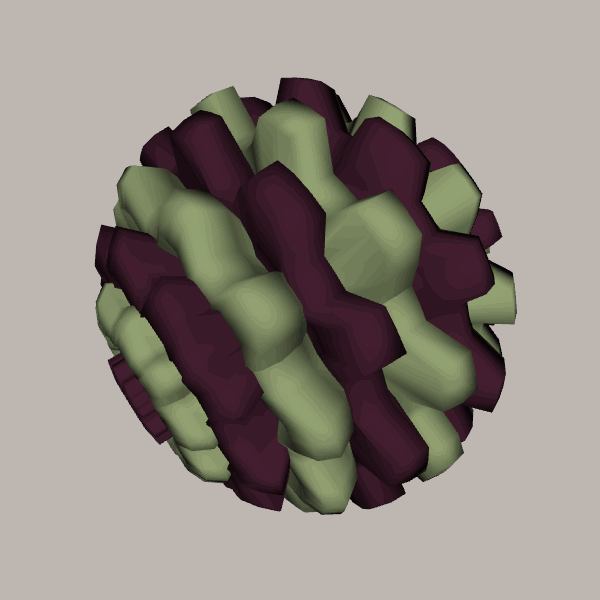
Background: light